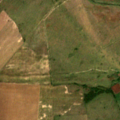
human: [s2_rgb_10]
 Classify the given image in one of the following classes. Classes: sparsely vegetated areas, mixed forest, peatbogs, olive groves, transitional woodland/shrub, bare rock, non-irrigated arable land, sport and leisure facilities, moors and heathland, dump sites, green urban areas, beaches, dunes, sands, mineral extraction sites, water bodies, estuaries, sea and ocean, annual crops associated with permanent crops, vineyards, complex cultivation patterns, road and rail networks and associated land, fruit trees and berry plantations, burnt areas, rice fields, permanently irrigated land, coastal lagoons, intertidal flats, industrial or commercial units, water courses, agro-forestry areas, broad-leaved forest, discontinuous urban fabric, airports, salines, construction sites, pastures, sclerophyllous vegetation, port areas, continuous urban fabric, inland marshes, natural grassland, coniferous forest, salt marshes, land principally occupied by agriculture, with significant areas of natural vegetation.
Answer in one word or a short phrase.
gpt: non-irrigated arable land, pastures